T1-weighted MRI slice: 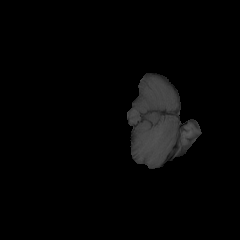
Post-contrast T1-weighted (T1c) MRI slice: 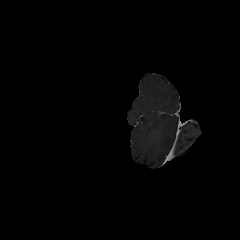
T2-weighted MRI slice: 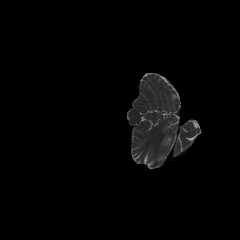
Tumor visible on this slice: no